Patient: sex F, age 80
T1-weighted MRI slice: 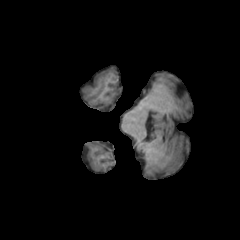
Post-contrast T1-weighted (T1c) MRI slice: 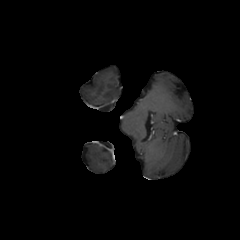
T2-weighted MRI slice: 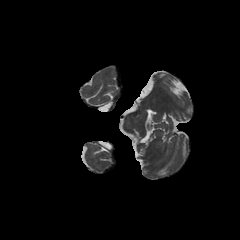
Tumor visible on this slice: no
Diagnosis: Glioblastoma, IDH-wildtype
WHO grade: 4